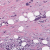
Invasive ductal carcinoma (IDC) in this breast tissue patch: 1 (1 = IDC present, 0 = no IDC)